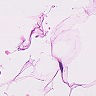
Metastatic tissue present: no